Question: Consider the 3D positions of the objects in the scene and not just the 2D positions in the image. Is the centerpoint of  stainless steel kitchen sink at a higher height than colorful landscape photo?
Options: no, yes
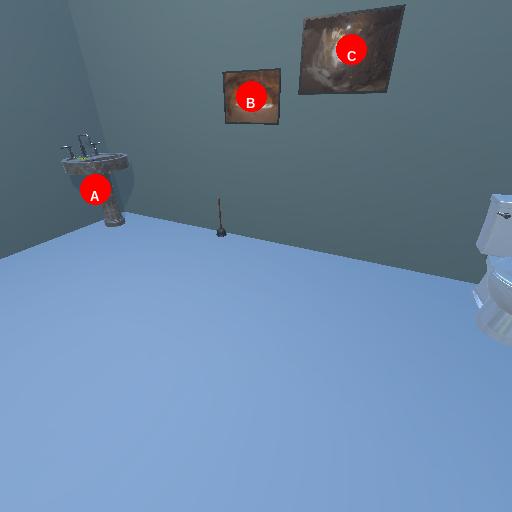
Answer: no